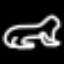
Label: frog